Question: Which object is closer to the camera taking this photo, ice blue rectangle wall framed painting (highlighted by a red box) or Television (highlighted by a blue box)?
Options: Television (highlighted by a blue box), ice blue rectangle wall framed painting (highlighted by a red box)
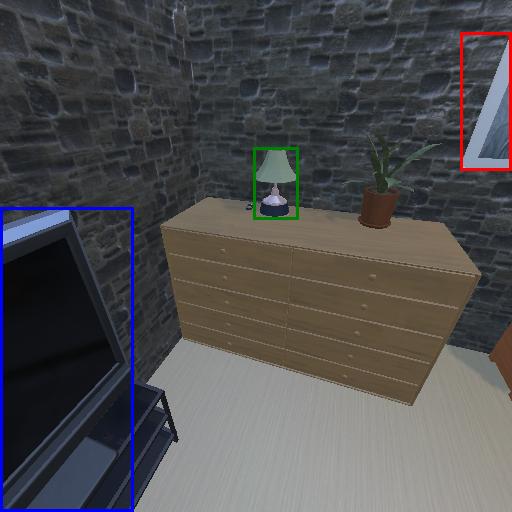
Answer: Television (highlighted by a blue box)